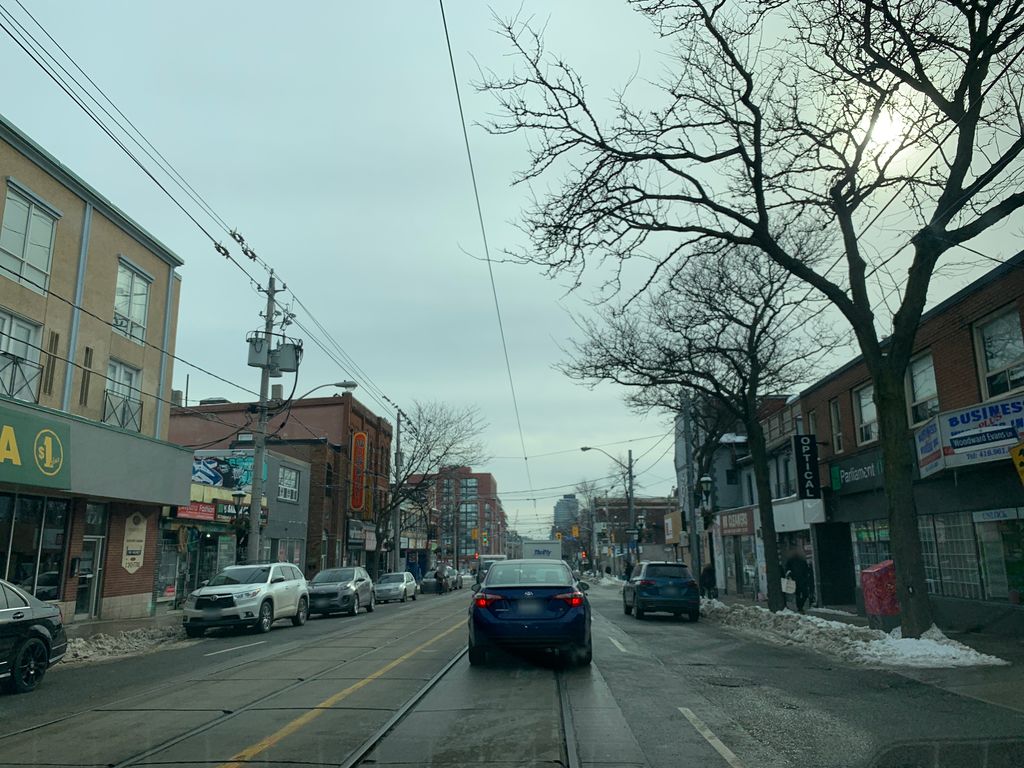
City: toronto